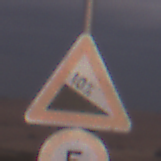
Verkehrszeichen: Gefaelle10
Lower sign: Geschwindigkeit5
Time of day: SunriseSunset
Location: Outdoor (Nature)
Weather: PartlyCloudy
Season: NotSpecified
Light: Natural